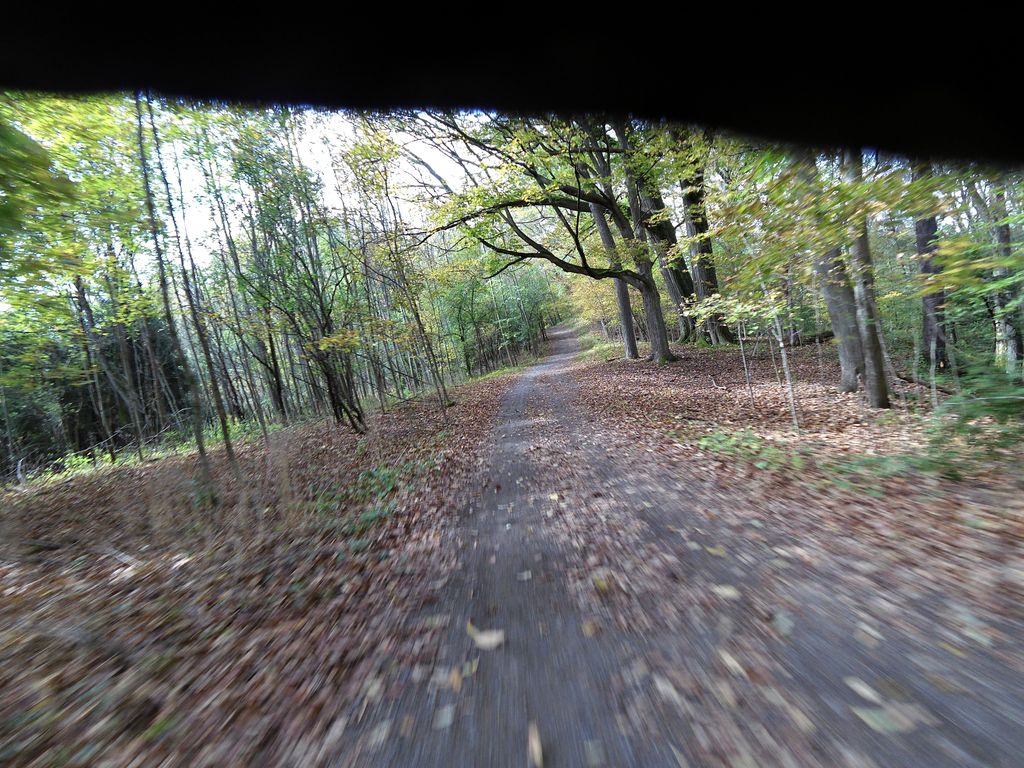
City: hamilton